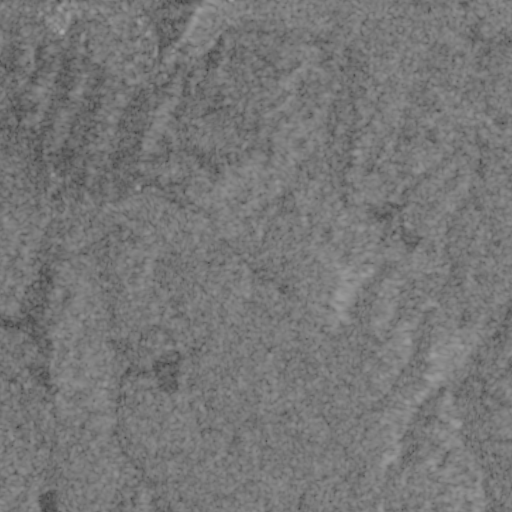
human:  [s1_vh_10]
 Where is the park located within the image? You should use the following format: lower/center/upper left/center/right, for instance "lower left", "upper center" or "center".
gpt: The park is located in the upper left of the image.
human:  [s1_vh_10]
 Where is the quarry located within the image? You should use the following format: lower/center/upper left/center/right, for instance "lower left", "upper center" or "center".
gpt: The quarry is located in the upper left of the image.
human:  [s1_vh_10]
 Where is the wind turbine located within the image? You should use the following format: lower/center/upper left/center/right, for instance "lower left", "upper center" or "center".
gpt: The wind turbine is located in the center left of the image.
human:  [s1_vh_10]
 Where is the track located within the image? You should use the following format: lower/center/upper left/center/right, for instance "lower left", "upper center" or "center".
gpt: There is no track in the image.

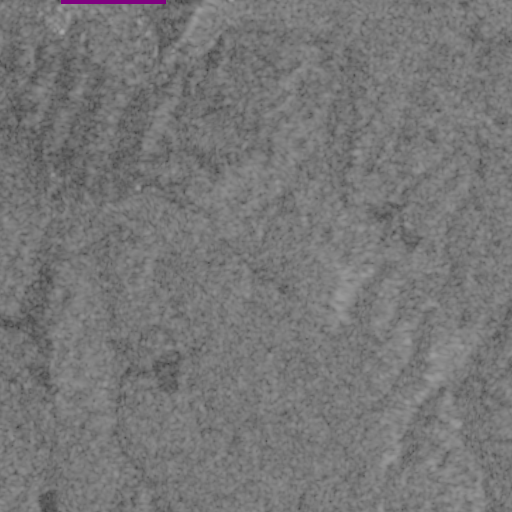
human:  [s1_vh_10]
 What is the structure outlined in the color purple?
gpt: The structure outlined in purple is a quarry.
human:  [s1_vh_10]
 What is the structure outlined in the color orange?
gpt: There is no orange outline.